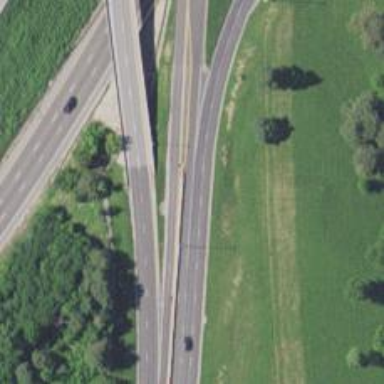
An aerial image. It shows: Motorway junction.